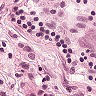
Metastatic tissue present: yes